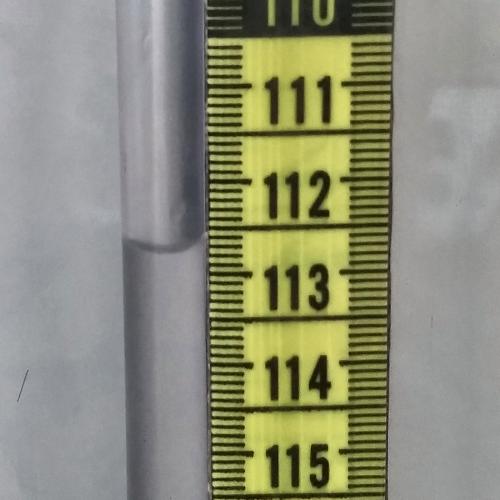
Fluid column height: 112.7 cm